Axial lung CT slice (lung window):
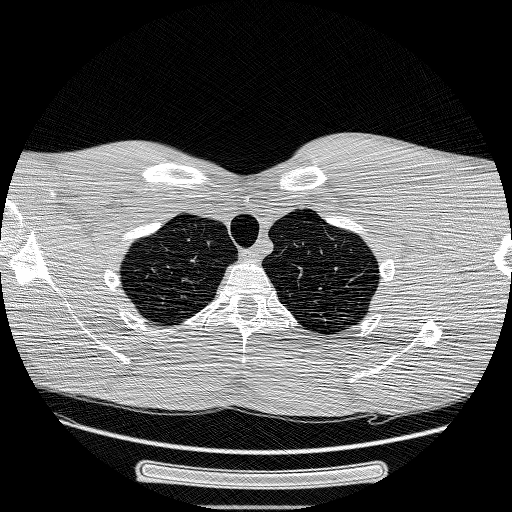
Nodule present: no